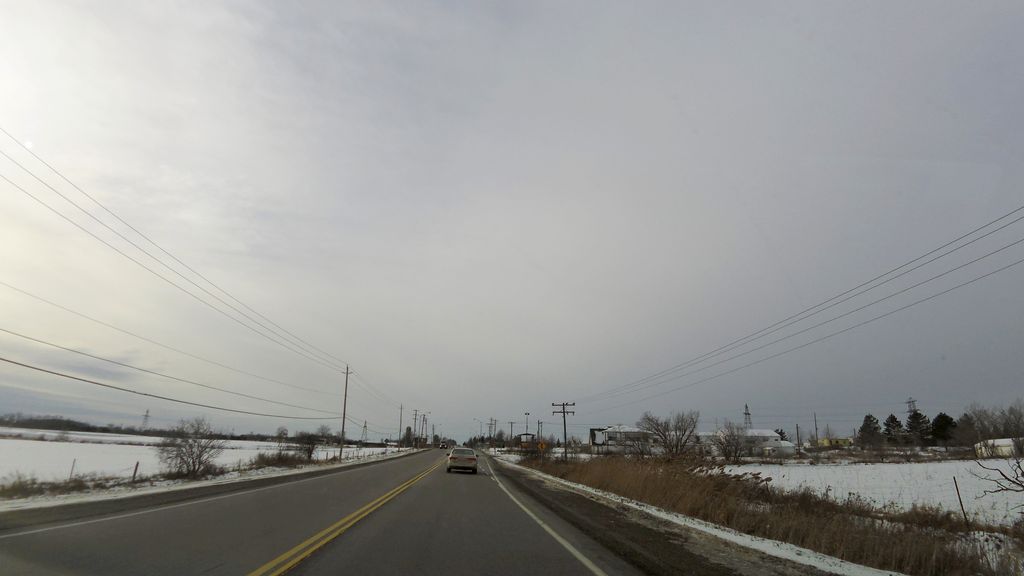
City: hamilton